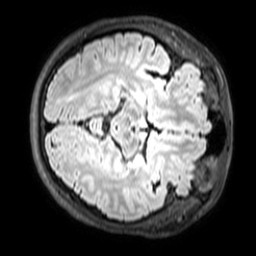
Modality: T1w
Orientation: axial
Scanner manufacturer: philips
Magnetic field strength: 3 T
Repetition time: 4.8 s
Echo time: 0.2586 s